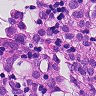
Metastatic tissue present: yes